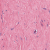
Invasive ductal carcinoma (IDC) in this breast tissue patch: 0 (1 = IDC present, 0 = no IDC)